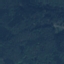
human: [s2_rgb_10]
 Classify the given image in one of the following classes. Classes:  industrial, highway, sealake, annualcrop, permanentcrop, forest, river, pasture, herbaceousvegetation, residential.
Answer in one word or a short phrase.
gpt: Forest